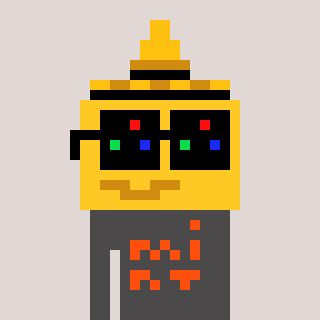
a pixel art character with square black sunglasses, a mustard-shaped head and a grayscale-colored body on a warm background